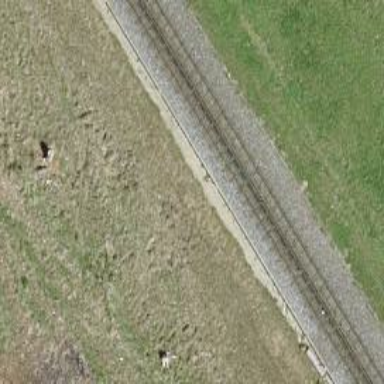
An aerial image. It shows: Single railway track with electrification through contact line.